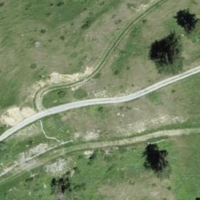
EUNIS habitat code: 26
Species observed at this site:
Fabriciana niobe